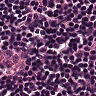
Metastatic tissue present: no